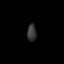
Tissue: lung
Cell type: Fibroblasts
Senescence score: 0.7112
Nuclear area (px): 149
Mean DAPI intensity: 55.866